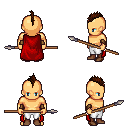
a pixel art fantasy rpg character, male body template, human, tanned skin, red cape, white pants, brown mohawk hairstyle, cloth bracers, brown shoes, spear, four views (front, back, left, right), 2x2 character sprite sheet, small pixel art, hard edges, no anti-aliasing